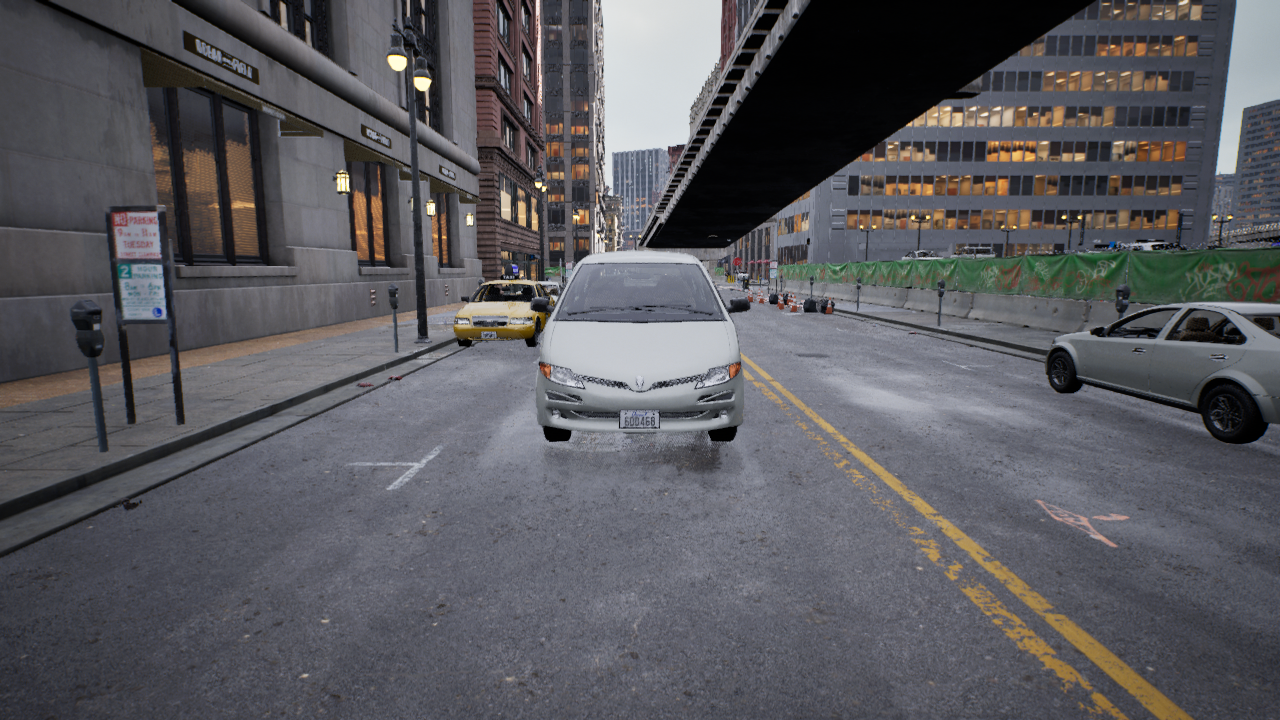
Venue: downtown
Lighting: clear day
Vehicle rig: minivan